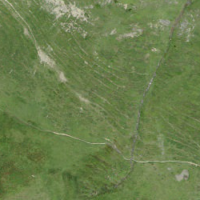
EUNIS habitat code: 23
Species observed at this site:
Vaccinium myrtillus